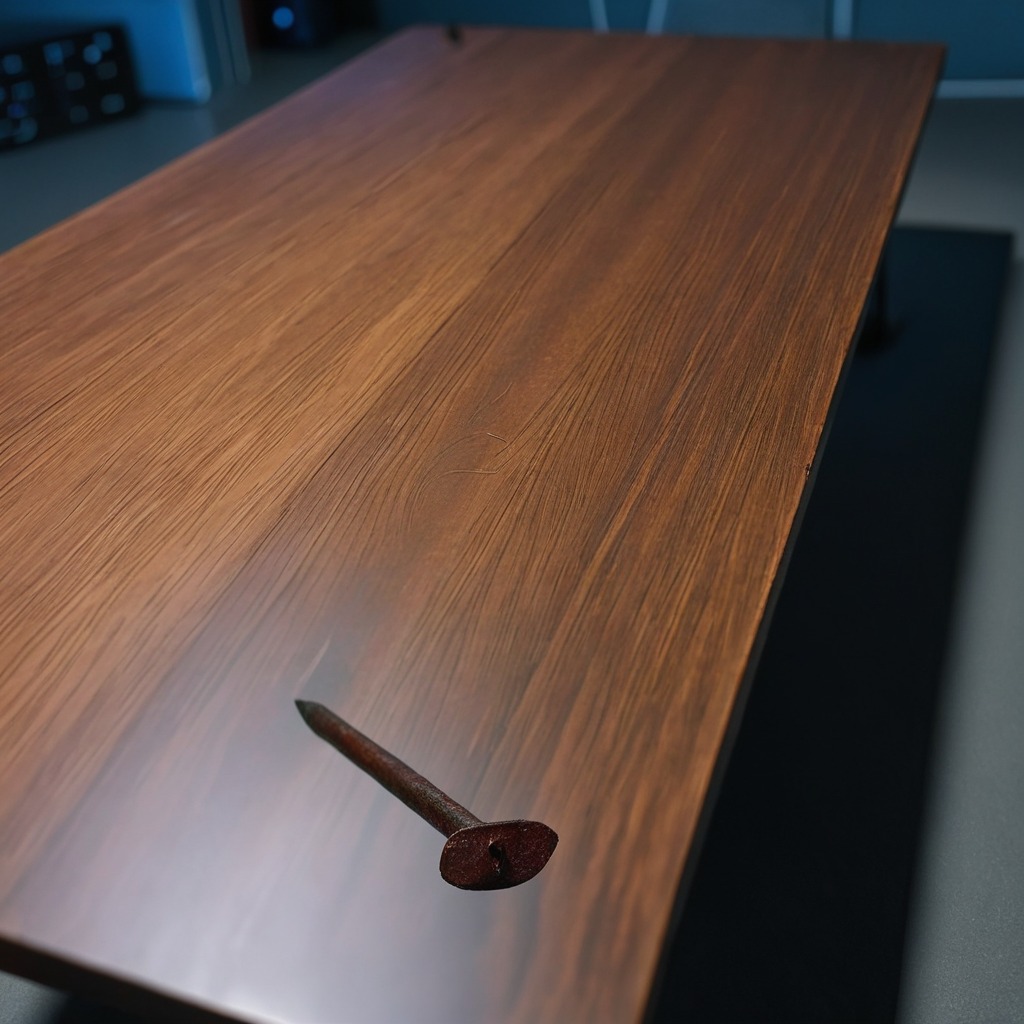
A nail is lying on the table in the garage.